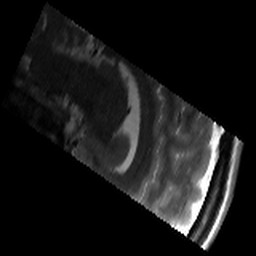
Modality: T2w
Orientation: sagittal
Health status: healthy
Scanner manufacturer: siemens
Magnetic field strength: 3 T
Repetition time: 8.02 s
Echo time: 0.08 s